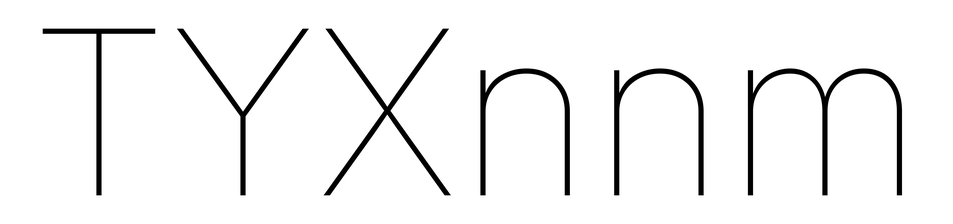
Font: Inter_Thin